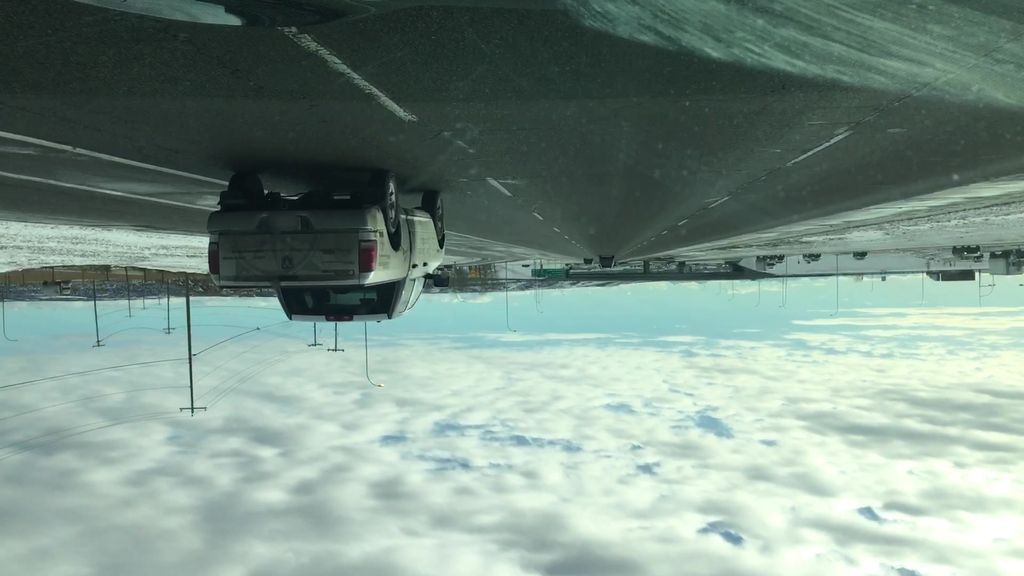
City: calgary